Field crop: maize
Growth stage: 2
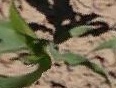
Species: maize